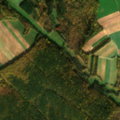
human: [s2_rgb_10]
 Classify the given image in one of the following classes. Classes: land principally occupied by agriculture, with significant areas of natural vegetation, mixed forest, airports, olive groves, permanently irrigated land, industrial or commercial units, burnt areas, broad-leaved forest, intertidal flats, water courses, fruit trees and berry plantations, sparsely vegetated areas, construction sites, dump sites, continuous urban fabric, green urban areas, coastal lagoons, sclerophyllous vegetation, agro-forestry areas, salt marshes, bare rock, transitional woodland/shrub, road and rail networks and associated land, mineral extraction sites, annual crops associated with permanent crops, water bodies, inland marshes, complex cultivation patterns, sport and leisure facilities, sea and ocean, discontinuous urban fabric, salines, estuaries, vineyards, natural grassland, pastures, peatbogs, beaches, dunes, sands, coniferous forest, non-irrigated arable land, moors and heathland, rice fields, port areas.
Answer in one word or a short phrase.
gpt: non-irrigated arable land, broad-leaved forest, mixed forest